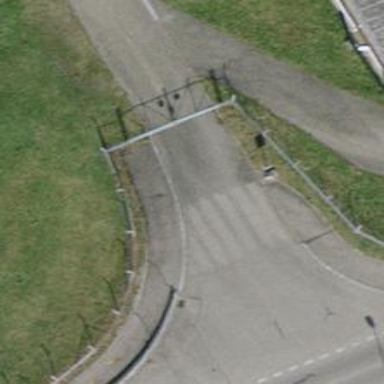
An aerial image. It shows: Gate.